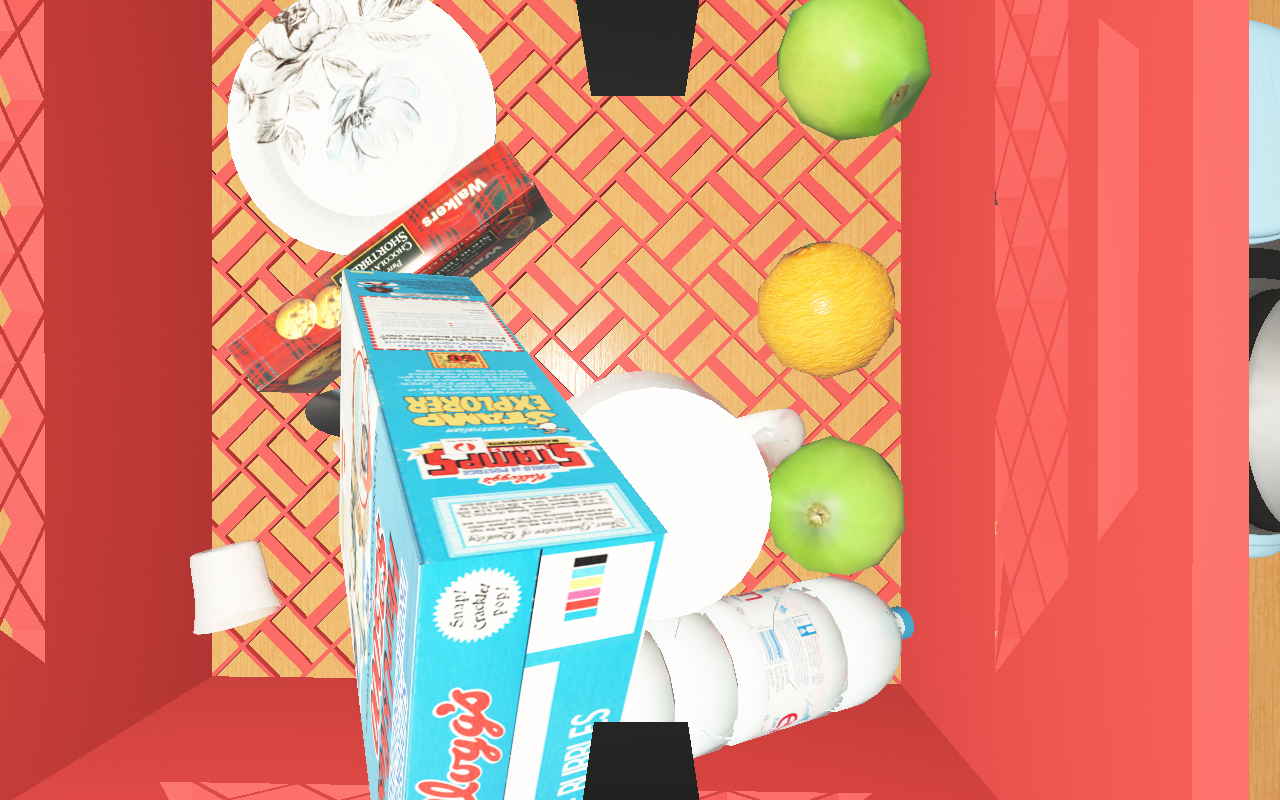
Objects in the scene:
apple
apple
orange
orange
plate
jam jar
cereal box